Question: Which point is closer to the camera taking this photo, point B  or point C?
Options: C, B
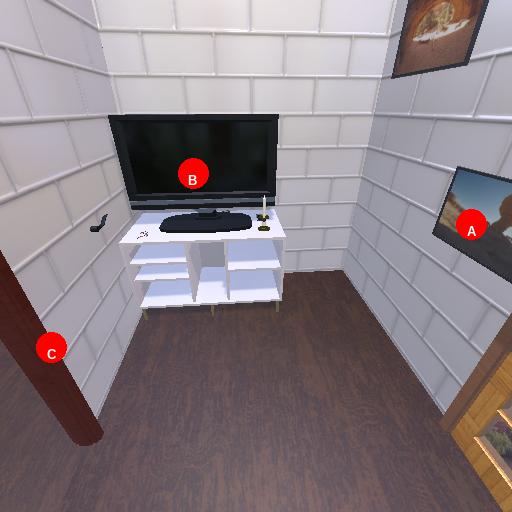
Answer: C